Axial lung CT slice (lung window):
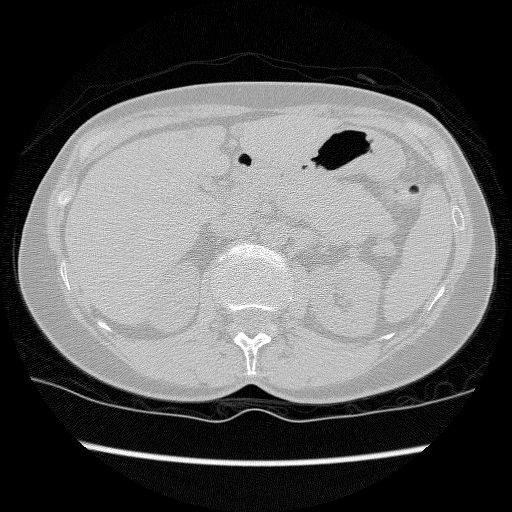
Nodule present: no